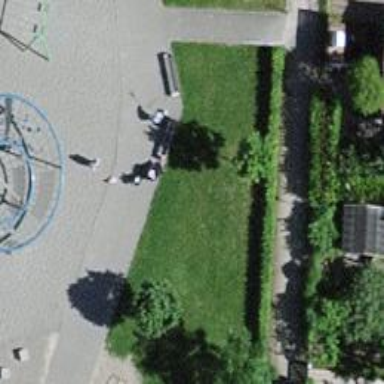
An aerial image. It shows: Bench.